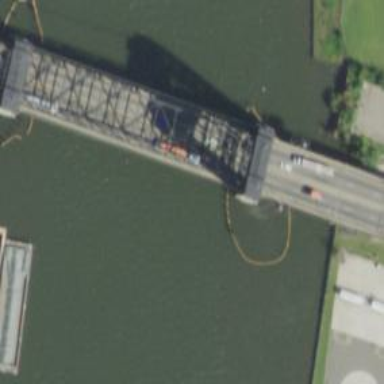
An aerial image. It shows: Movable lift bridge on cycleway.